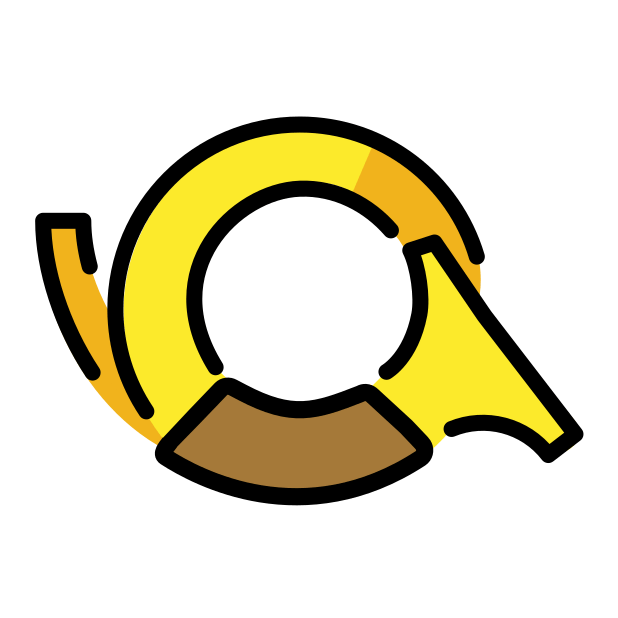
Emoji: 📯
Name: postal horn
Unicode: 0x1f4ef